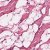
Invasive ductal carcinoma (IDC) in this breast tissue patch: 0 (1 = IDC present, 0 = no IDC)